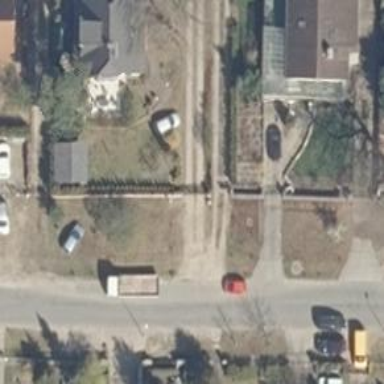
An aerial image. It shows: Driveway.